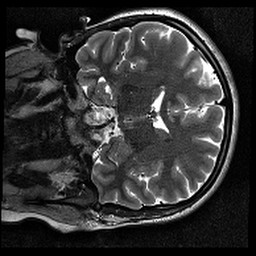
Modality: T2w
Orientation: coronal